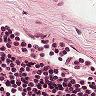
Metastatic tissue present: no